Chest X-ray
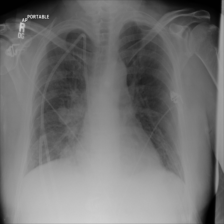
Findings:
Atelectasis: negative
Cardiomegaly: negative
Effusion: negative
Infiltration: negative
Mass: positive
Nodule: negative
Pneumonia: negative
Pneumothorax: negative
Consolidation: negative
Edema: negative
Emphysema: negative
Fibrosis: negative
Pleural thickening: negative
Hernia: negative